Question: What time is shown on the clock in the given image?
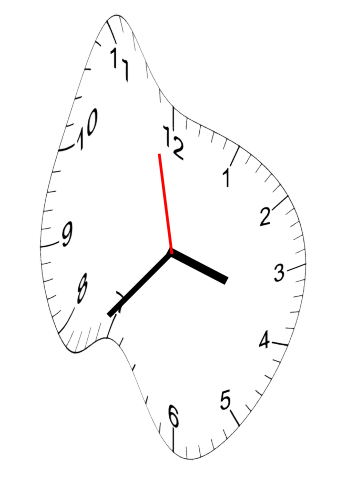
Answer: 03:36:58